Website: home-depot
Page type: payment
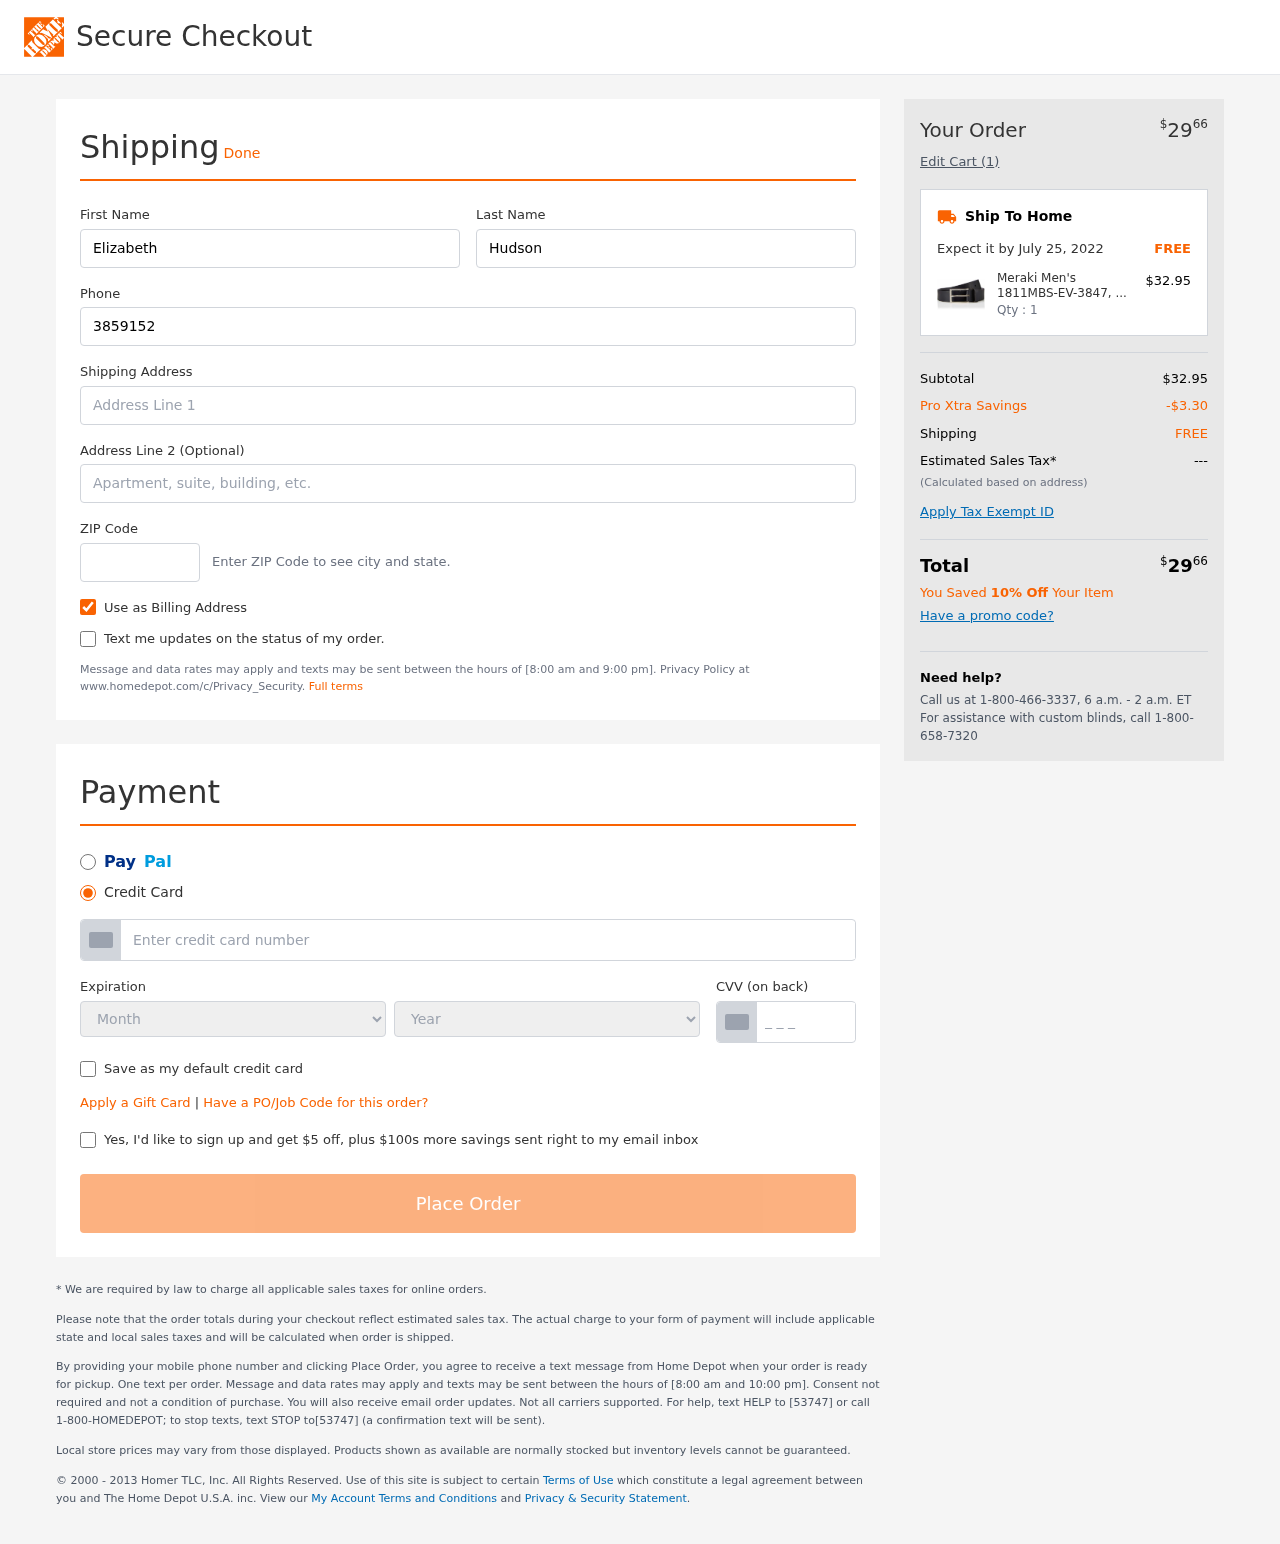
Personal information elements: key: PII_CARD_CVV
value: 782
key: PII_CARD_EXPIRY_MONTH
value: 08
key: PII_CARD_EXPIRY_YEAR
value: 28
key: PII_CARD_NUMBER
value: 2720 6361 8266 6046
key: PII_FIRSTNAME
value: Elizabeth
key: PII_LASTNAME
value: Hudson
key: PII_PHONE
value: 3859152382
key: PII_POSTCODE
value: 78646
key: PII_STREET
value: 941 Nguyen Ferry Apt. 605
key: PII_STREET2
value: Apt. 320
Product elements: key: PRODUCT1_NAME
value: Meraki Men's 1811MBS-EV-3847, Black), X-Large (Size:XL)
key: PRODUCT1_PRICE
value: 32.95
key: PRODUCT1_QUANTITY
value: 1
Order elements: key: ORDER_TOTAL
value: $2966
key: ORDER_NUM_ITEMS
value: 1
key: ORDER_DELIVERY_DATE
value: July 25, 2022
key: ORDER_SUBTOTAL
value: $32.95
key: ORDER_DISCOUNT
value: -$3.30
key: ORDER_SHIPPING_COST
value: FREE